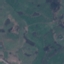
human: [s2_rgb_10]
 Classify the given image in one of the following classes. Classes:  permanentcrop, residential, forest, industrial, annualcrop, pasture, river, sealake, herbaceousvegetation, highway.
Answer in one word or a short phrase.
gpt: Pasture